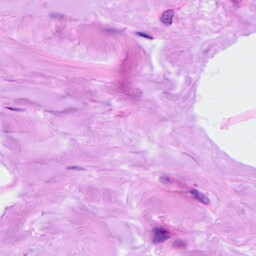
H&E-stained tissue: Breast